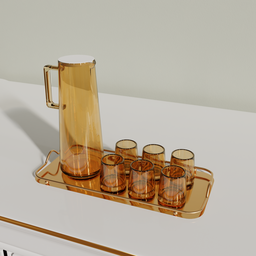
Label: tools